Question: I'm currently working on an Android app and I would like to make a nice layout.
What I'm trying to achieve is the following layout:

The circles will be of equal size ofcourse. Besides that i need to be able to click them so they need to be buttons or imageviews.
What would be the best approach to achieve this kind of layout?
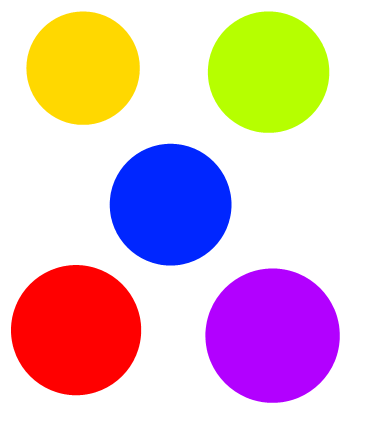
Answer: Try this..
'''
<LinearLayout
android:layout_width="fill_parent"
android:layout_height="fill_parent"
android:orientation="vertical"
xmlns:android="http://schemas.android.com/apk/res/android">
<RelativeLayout
android:layout_width="fill_parent"
android:layout_height="wrap_content"
android:layout_weight="1"
android:gravity="center"
>
<ImageView
android:src="@drawable/ic_launcher"
android:layout_width="90dp"
android:layout_height="90dp"
android:layout_alignParentLeft="true"
android:layout_marginLeft="10dp"
/>
<ImageView
android:src="@drawable/ic_launcher"
android:layout_width="90dp"
android:layout_height="90dp"
android:layout_alignParentRight="true"
android:layout_marginRight="10dp"
/>
</RelativeLayout>
<RelativeLayout
android:layout_width="fill_parent"
android:layout_height="wrap_content"
android:layout_weight="1"
android:gravity="center"
>
<ImageView
android:src="@drawable/ic_launcher"
android:layout_width="90dp"
android:layout_height="90dp"
android:layout_centerInParent="true"
/>
</RelativeLayout>
<RelativeLayout
android:layout_width="fill_parent"
android:layout_height="wrap_content"
android:layout_weight="1"
android:gravity="center"
>
<ImageView
android:src="@drawable/ic_launcher"
android:layout_width="90dp"
android:layout_height="90dp"
android:layout_alignParentLeft="true"
android:layout_marginLeft="10dp"
/>
<ImageView
android:src="@drawable/ic_launcher"
android:layout_width="90dp"
android:layout_height="90dp"
android:layout_alignParentRight="true"
android:layout_marginRight="10dp"
/>
</RelativeLayout>
</LinearLayout>
'''